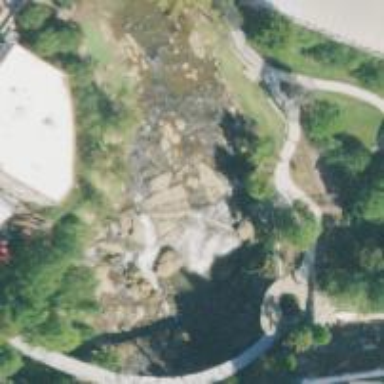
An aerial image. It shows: Beautiful attraction - waterfall.